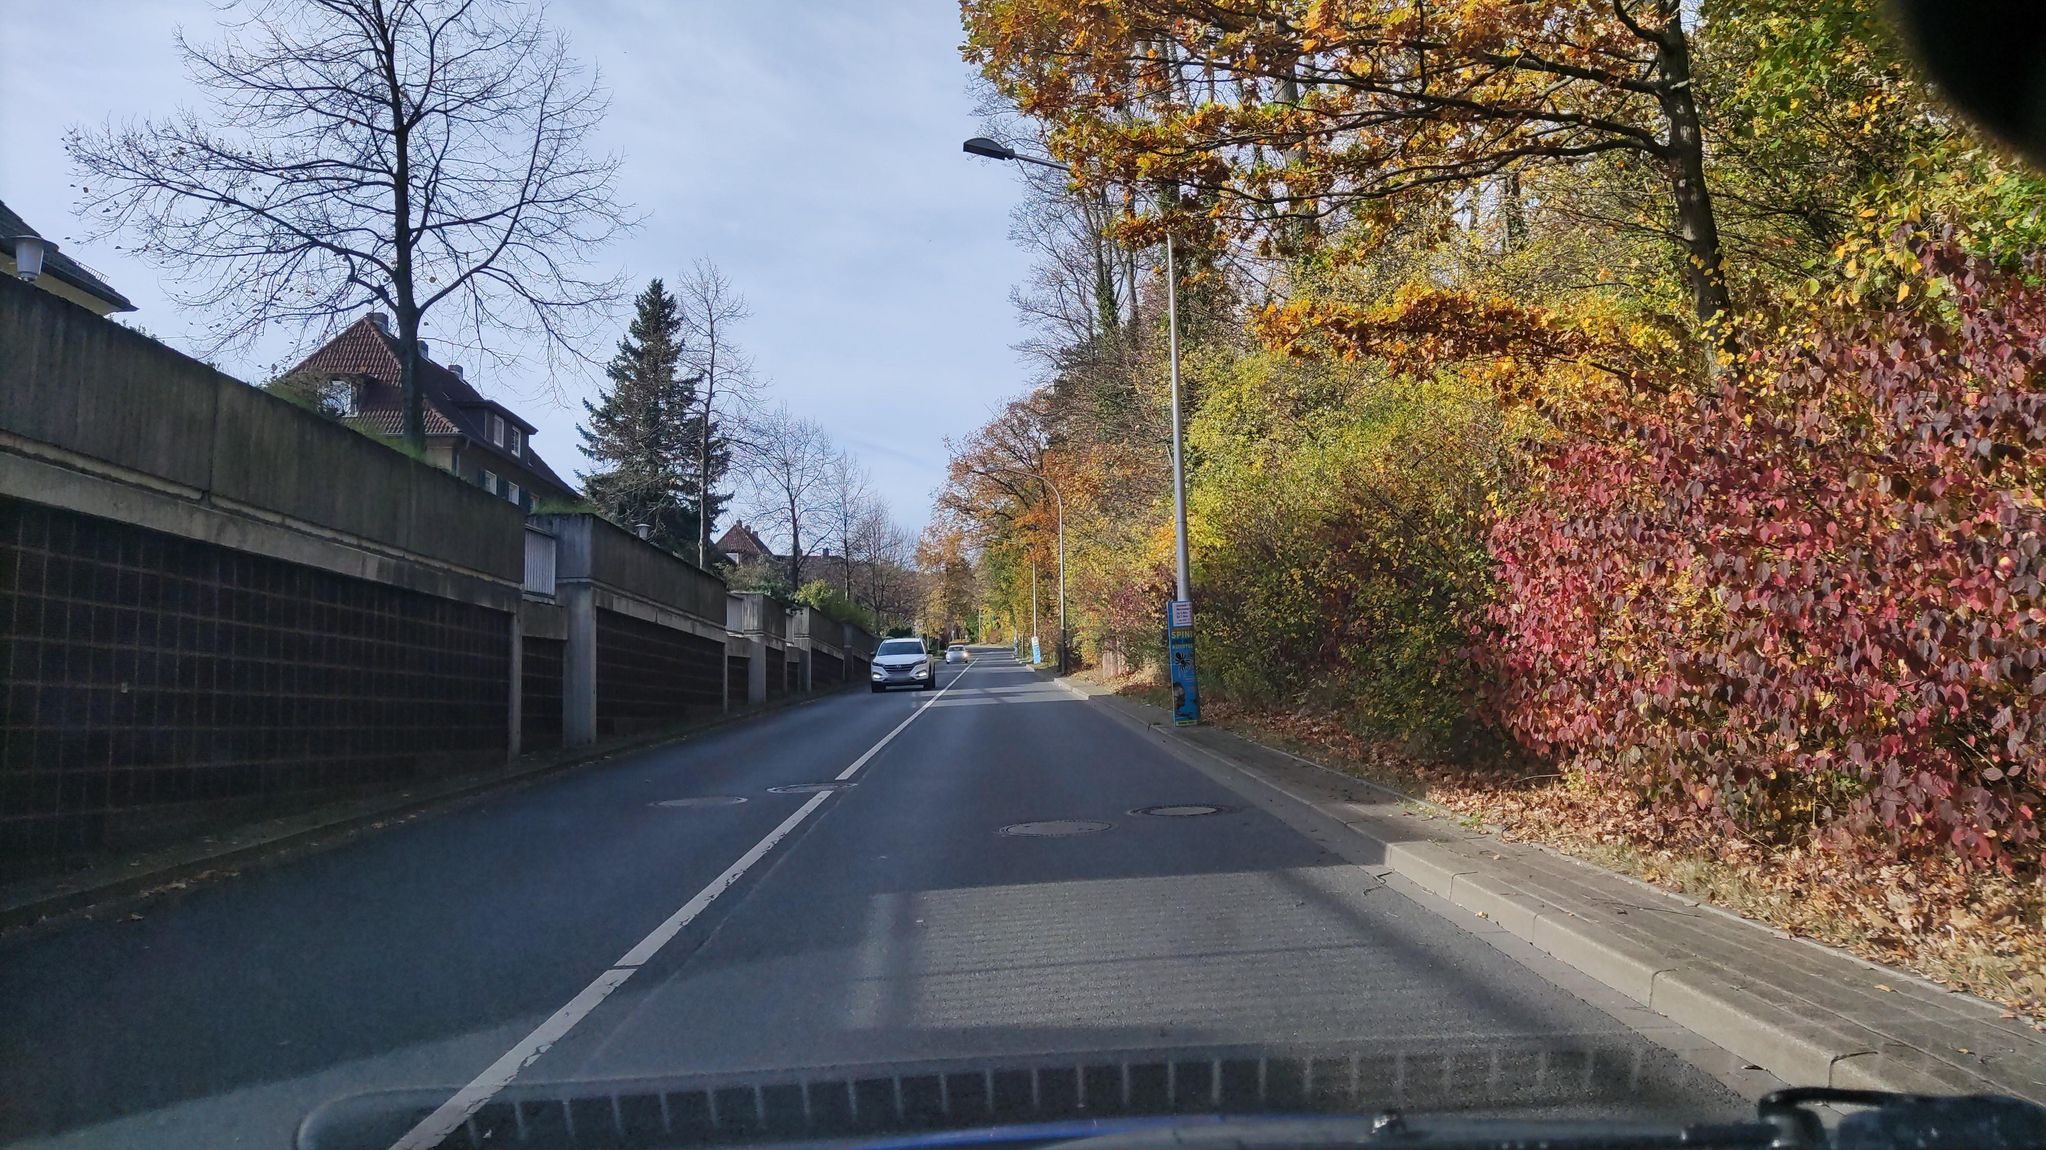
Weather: clear
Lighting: day
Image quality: good
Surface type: driving surface
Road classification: razed
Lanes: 2, 4
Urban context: dense urban cluster
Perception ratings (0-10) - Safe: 4.28, Lively: 4.36, Beautiful: 8.22, Boring: 3.4, Depressing: 3.48, Wealthy: 1.98